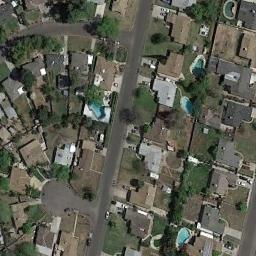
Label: dense_residential